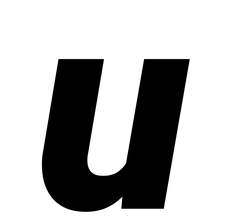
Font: Roboto-Italic_Black_Italic